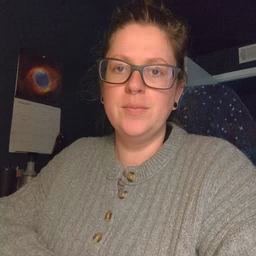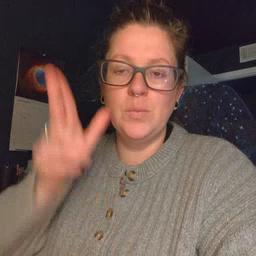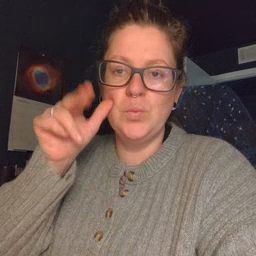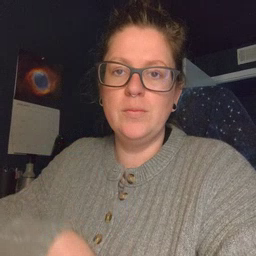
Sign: horse